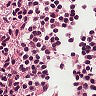
Metastatic tissue present: no